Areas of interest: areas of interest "Shangqiu Zhongjie Automobile Sales Co., Ltd."
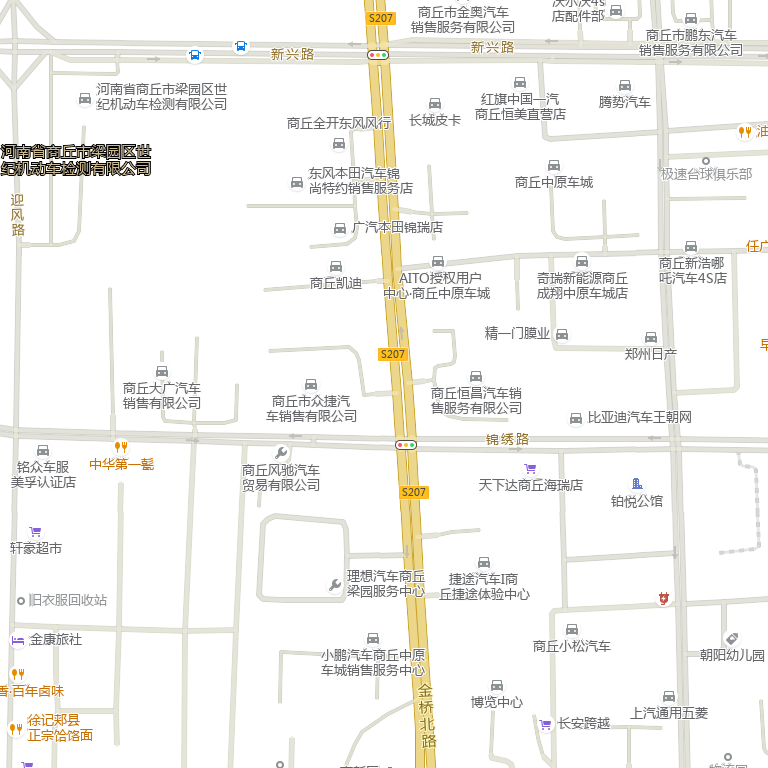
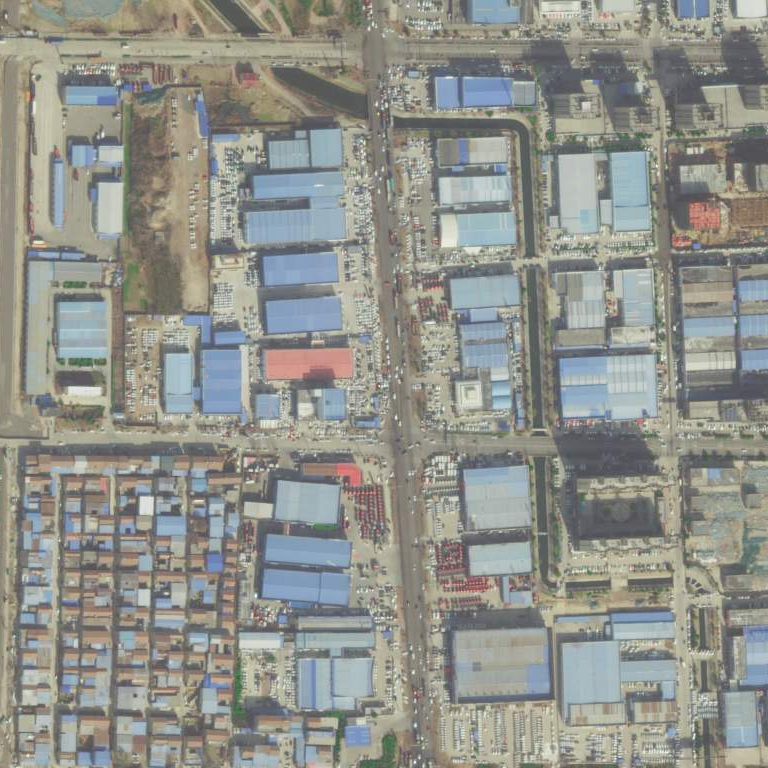